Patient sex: M
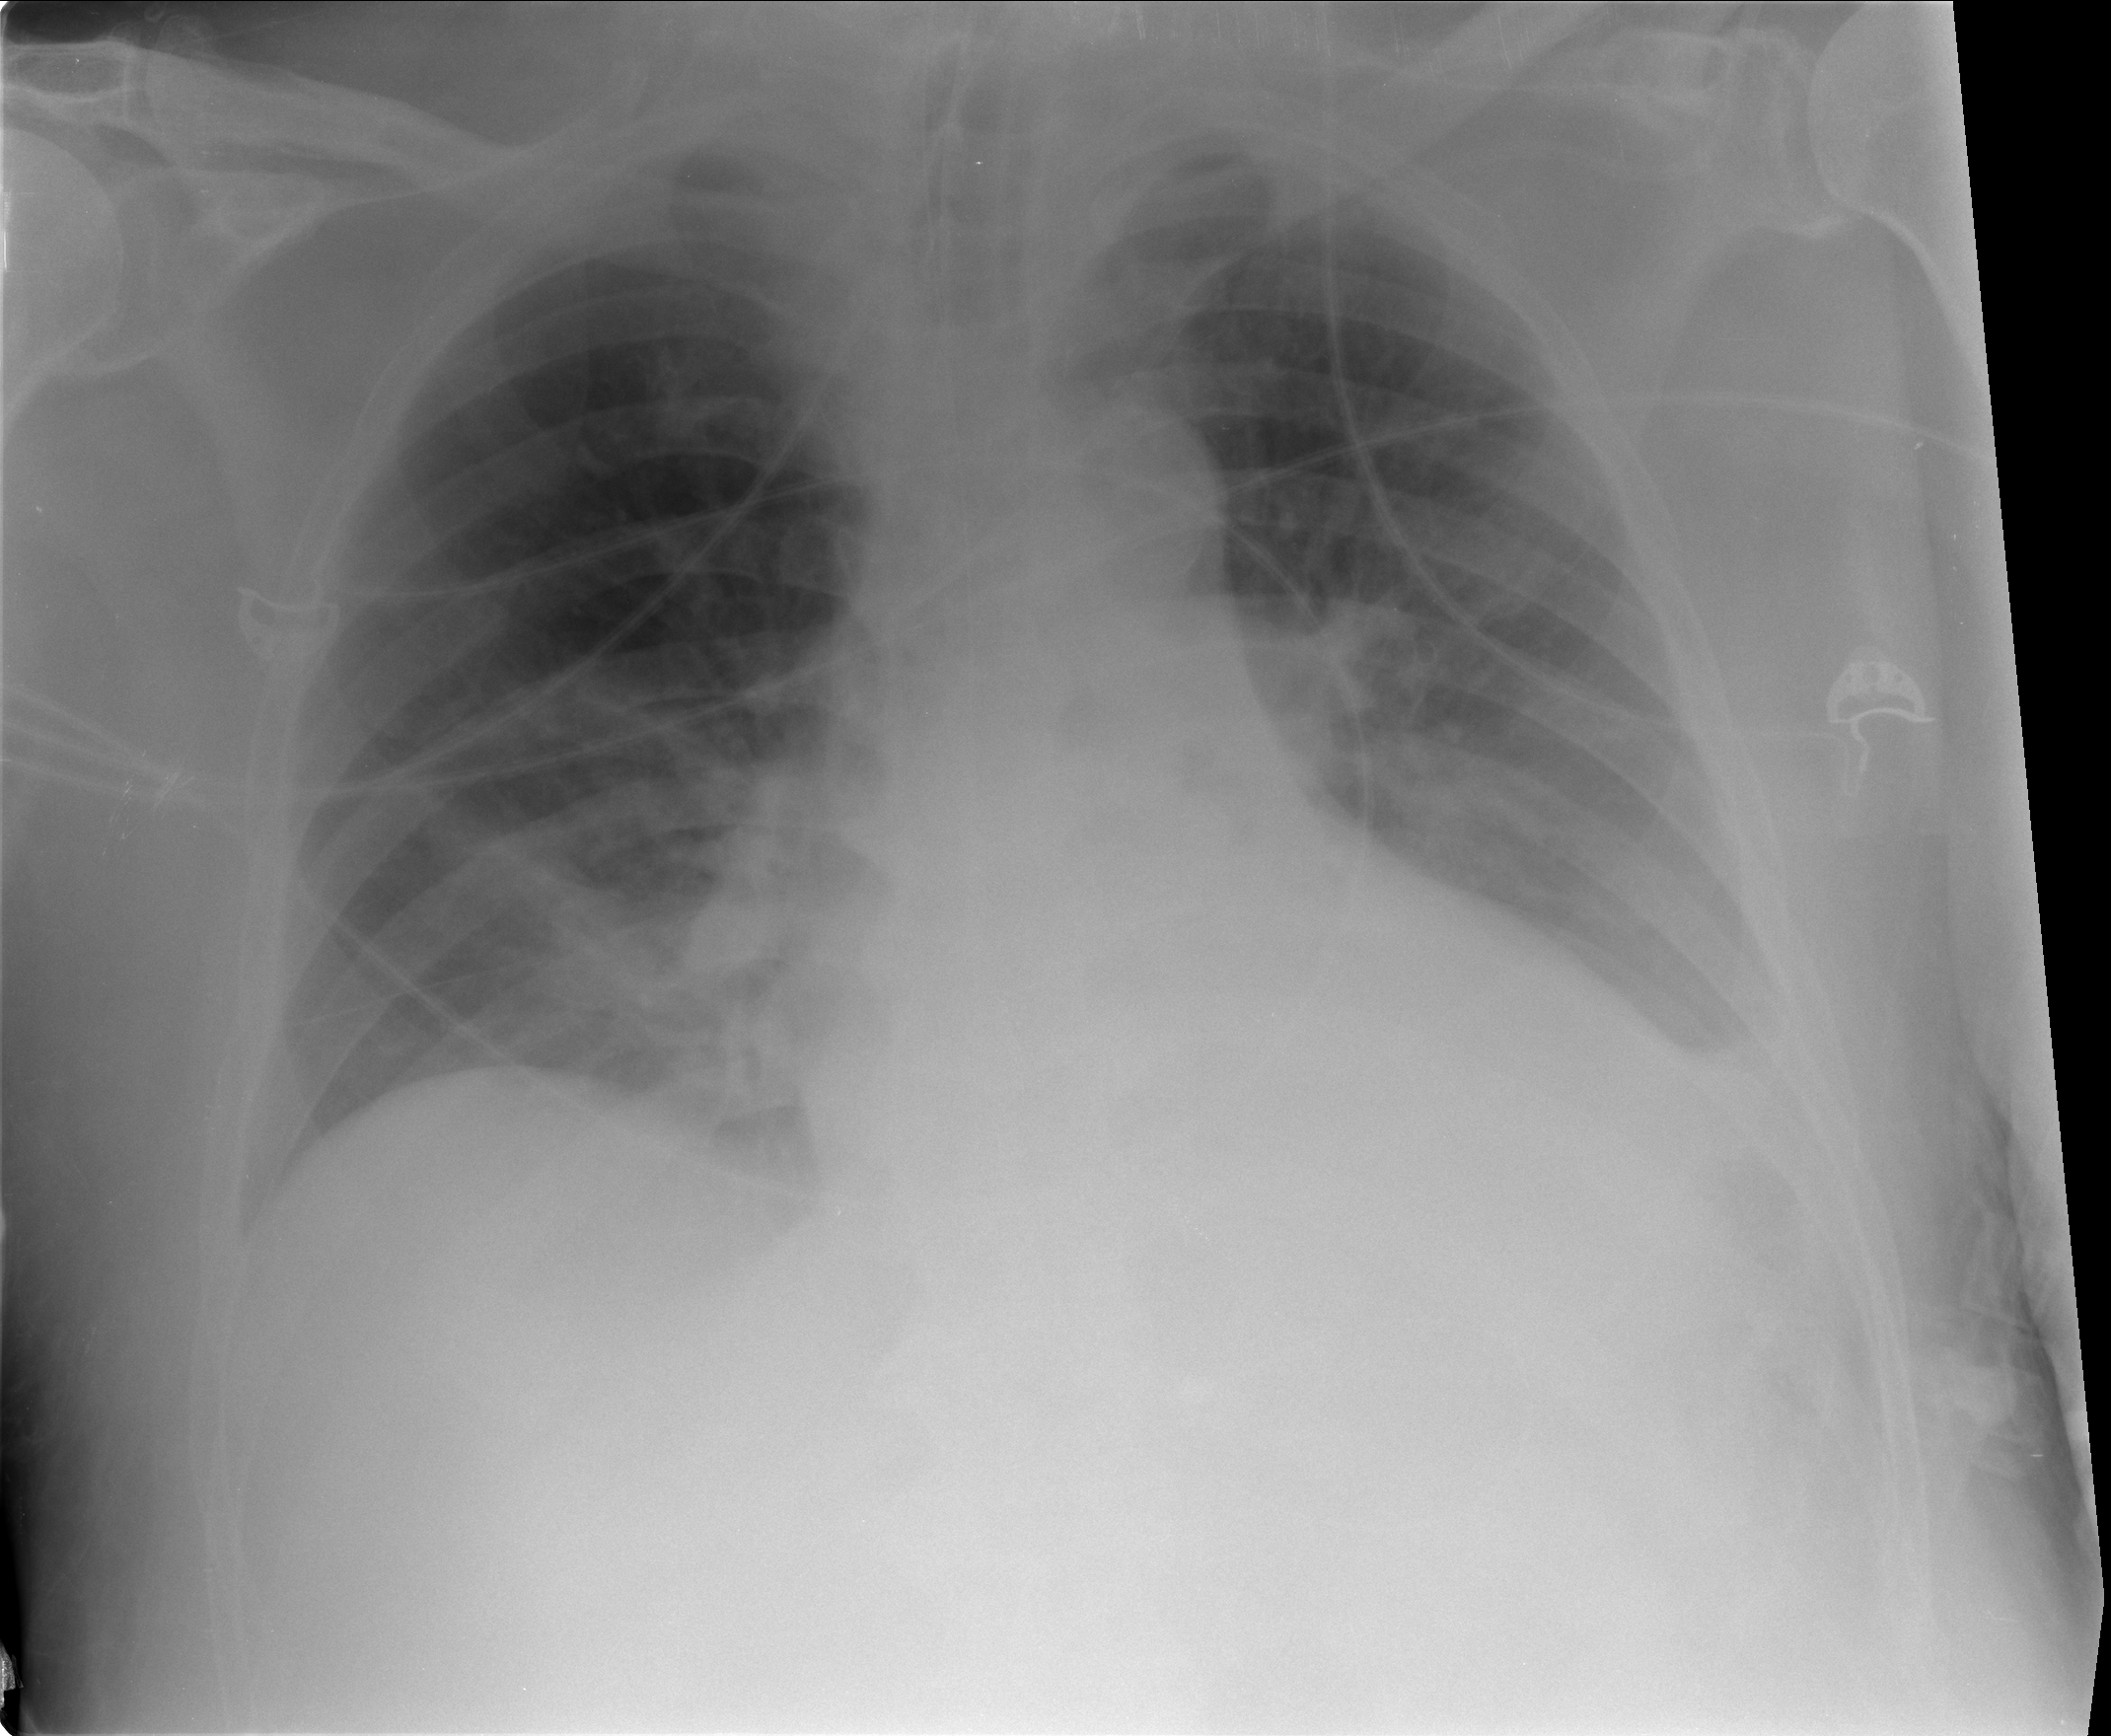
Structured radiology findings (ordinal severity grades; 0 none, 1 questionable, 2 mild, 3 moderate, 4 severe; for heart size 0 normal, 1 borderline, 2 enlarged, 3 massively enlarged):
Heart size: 1
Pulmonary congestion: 2
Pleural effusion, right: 0
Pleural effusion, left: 2
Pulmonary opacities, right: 0
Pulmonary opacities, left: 0
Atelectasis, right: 0
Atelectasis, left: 2